Question: As the pic shows, I have successfully custom the backgroud of the navigationBar of the UINavigationController by the code:
'''
UINavigationController *nav = ......
[[nav navigationBar] setBackgroundImage:[UIImage imageNamed:@"bg_daohang"] forBarMetrics:UIBarMetricsDefault];
'''

Now, I want to custom the item on the navigationBar (in the red circle). Is it possible to do this and how to do it?
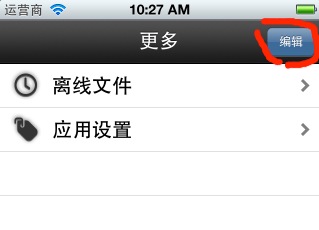
Answer: '''
UIButton *button =[UIButton buttonWithType:UIButtonTypeCustom];
button.frame=CGRectMake(0.0, 0, 60.0, 30.0);
[button setBackgroundImage:[UIImage imageNamed:@"logout.png"] forState:UIControlStateNormal];
[button setTitle:@"Logout" forState:UIControlStateNormal];
button.titleLabel.font = [UIFont boldSystemFontOfSize:13];
[button addTarget:self action:@selector(logout) forControlEvents:UIControlEventTouchUpInside];
UIBarButtonItem *item = [[UIBarButtonItem alloc] initWithCustomView:button];
self.navigationItem.rightBarButtonItem= item;
[item release];
'''